Паровая машина состоит из вертикального цилиндрического сосуда, в котором может двигаться без трения поршень. В сосуде находится вода, внутри которой расположен электрический нагреватель. Цикл паровой машины состоит из $4$ этапов, показанных на рисунке:$1.$ На поршне находится груз, включают нагреватель, вода кипит, пар поднимает поршень с грузом.$2.$ После того, как поршень поднялся на некоторую высоту, груз быстро снимают и выключают нагреватель.$3.$ Пар под поршнем остывает и конденсируется, поршень медленно опускается.$4.$ После того как поршень опустился на определенную высоту, на него снова кладут груз.
Постройте на диаграмме $(P, V)$ схематически цикл данной машины и найдите ее КПД. Атмосферное давление $P_0=1.0\cdot 10^5~Па$, масса поршня $M=2.0~кг$, его площадь $S=10~см^2$, масса груза $m=1.0~кг$. Ускорение свободного падения $g=9.8~м/с^2$. Считайте, что под поршнем находится только водяной пар. Зависимость давления насыщенного водяного пара от температуры в рассматриваемом диапазоне описывается функцией $P=at−b$, где $a=4.85~кПа/К$, $b=384~кПа$, $t$ — температура в градусах Цельсия.
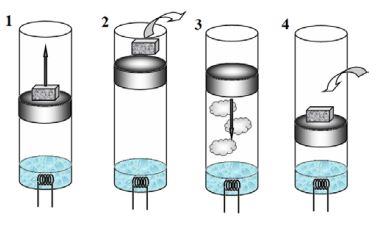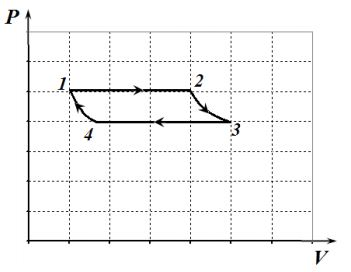
Решение: Кипение на первом этапе происходит при постоянном давлении, следовательно, при постоянной температуре. Аналогично, на третьем этапе конденсация происходит при постоянных давлении и температуре. Второй и четвертый этапы можно считать адиабатическими. Цикл паровой машины показан на рисунке.  Так как этот цикл состоит из двух изотерм и двух адиабат, то этот цикл является циклом Карно. Поэтому его КПД рассчитывается по формуле$$\eta=\frac{T_1-T_2}{T_1}, \tag{1}$$где $T_1$ — температура кипения на первом этапе, $T_2$ — температура конденсации на третьем этапе цикла.Температуры могут быть найдены из приведенной в условии зависимости давления насыщенного пара от температуры.Первый этап цикла происходит при постоянном давлении $$P_1=P_0+\frac{(M+m)g}{S}\approx 1.3\cdot 10^5~Па. \tag{2}$$Температура пара есть температура кипения и равна$$t_1=\frac{P_1+b}{a}=\frac{130+384}{4.85}\approx 106^{\circ}\mathrm{C}=379~К. \tag{3}$$Разность температур в формуле $(1)$ удобно вычислить по формуле$$T_1-T_2=\frac{P_1-P_2}{a}=\frac{mg}{Sa}=\frac{20}{4.85}\approx 4.2~К. \tag{4}$$Таким образом, КПД машины равен $\eta=\frac{T_1-T_2}{T_1}=\frac{4.2}{379}=1.1\%$.
Ответ: $$\eta=\frac{T_1-T_2}{T_1}=1.1\%.$$
Темы:
T, Жаутыковские